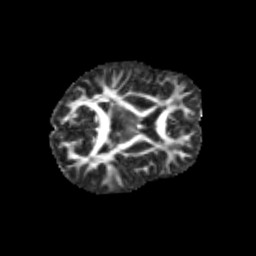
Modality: FA
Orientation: axial
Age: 11
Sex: male
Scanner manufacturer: siemens
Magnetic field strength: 3 T
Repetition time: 3.8 s
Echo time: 0.07 s